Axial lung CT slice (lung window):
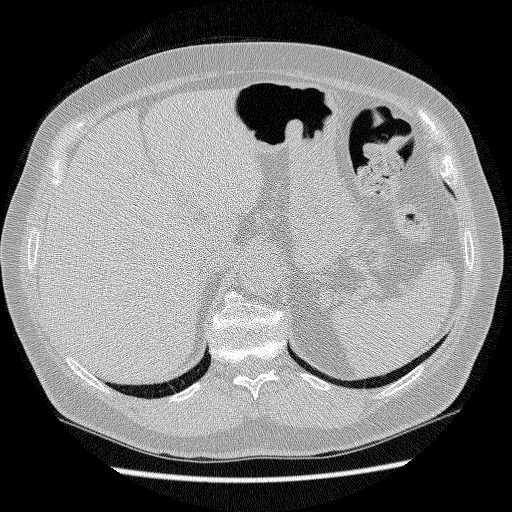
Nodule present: no